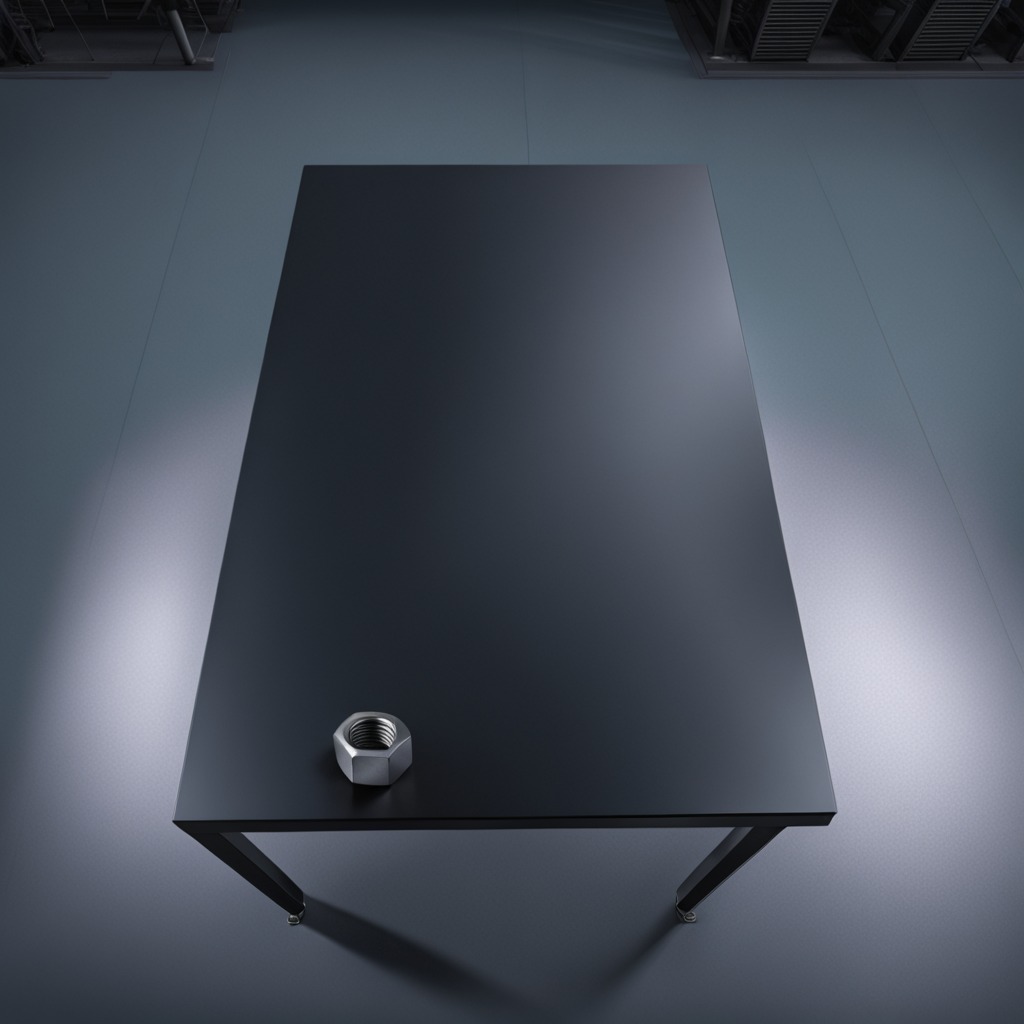
A metal nut is lying on the tabletop.